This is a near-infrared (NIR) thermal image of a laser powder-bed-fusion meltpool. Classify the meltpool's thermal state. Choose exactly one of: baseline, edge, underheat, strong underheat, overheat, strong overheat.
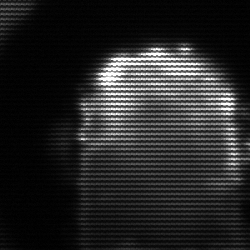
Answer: baseline